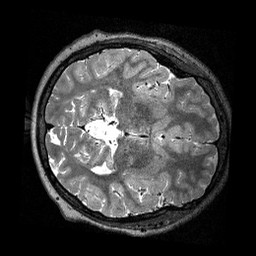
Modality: T2w
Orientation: axial
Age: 13
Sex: male
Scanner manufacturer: siemens
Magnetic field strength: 3 T
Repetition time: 3.2 s
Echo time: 0.479 s